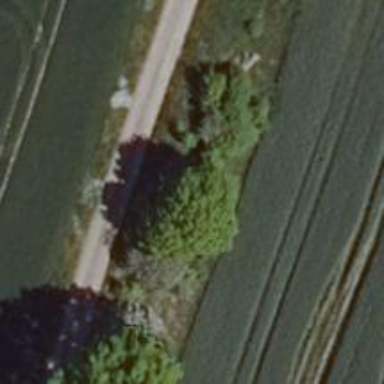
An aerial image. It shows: Row of trees in natural setting.